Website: macys
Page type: payment
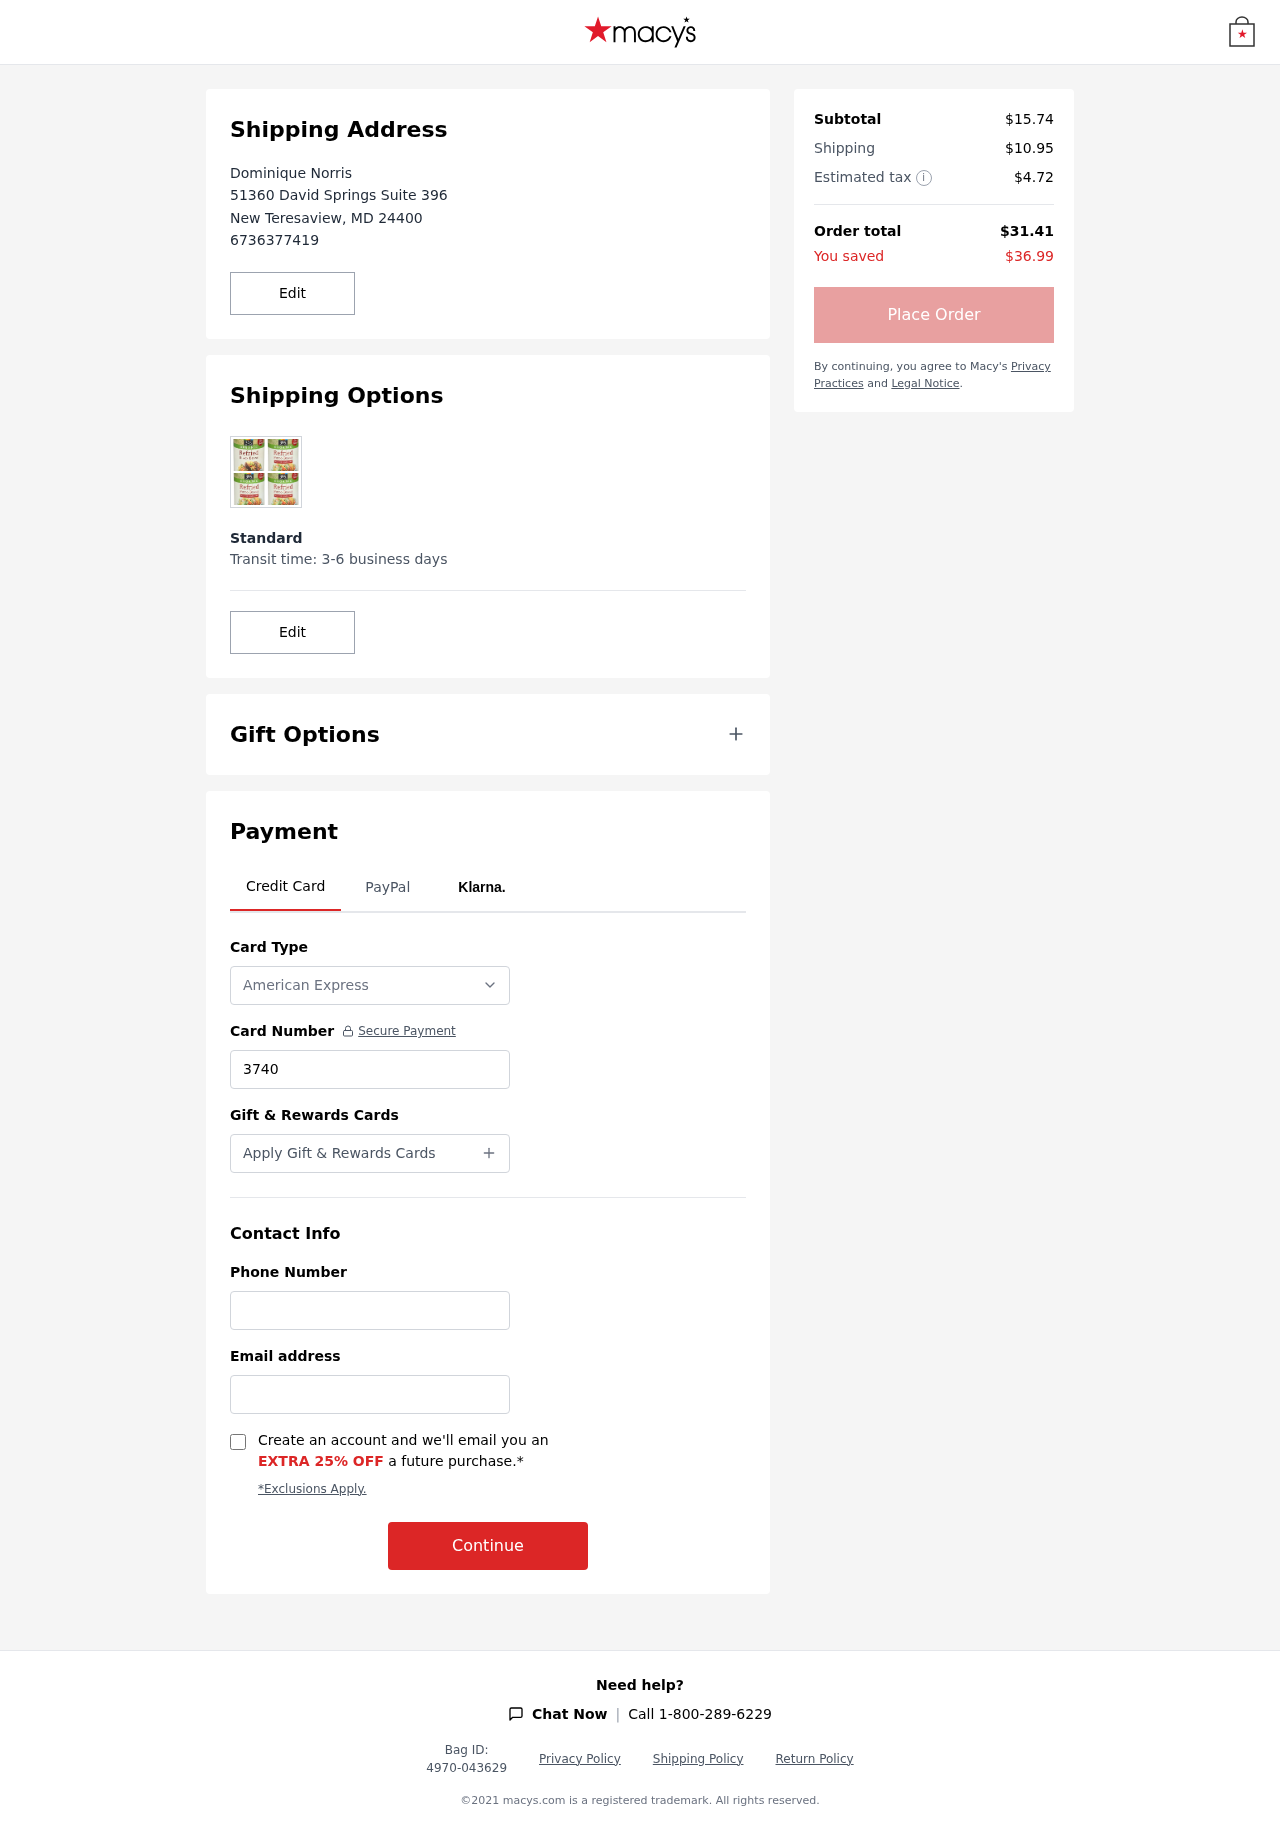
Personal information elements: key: PII_CARD_NUMBER
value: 3740 3149 3094 778
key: PII_CARD_TYPE
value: American Express
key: PII_CITY
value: New Teresaview
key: PII_EMAIL
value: dominique.norris@hotmail.com
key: PII_FULLNAME
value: Dominique Norris
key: PII_PHONE
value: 6736377419
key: PII_POSTCODE
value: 24400
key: PII_STATE_ABBR
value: MD
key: PII_STREET
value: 51360 David Springs Suite 396
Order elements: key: ORDER_SUBTOTAL
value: $15.74
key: ORDER_SHIPPING_COST
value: $10.95
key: ORDER_TAX
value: $4.72
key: ORDER_TOTAL
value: $31.41
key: ORDER_SAVINGS
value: $36.99